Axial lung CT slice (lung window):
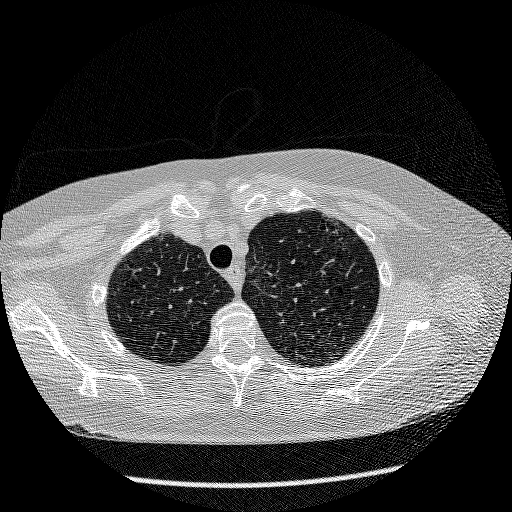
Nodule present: no